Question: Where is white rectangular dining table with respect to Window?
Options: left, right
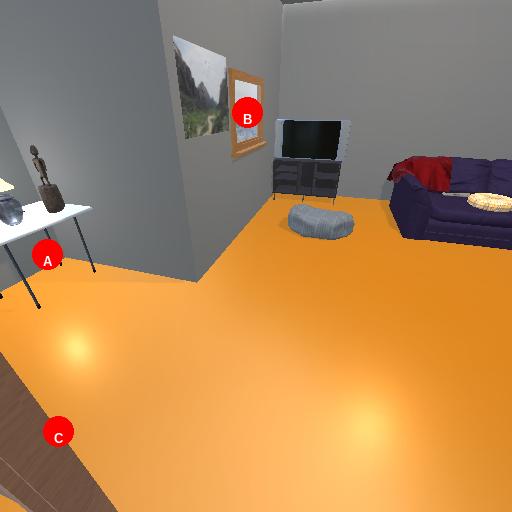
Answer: left